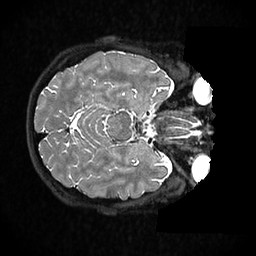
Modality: T2w
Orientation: axial
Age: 38
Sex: female
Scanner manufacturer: ge
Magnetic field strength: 3 T
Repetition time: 3.202 s
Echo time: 0.05953 s